Field crop: tomato
Growth stage: 1
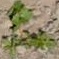
Species: portulaca